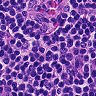
Metastatic tissue present: no